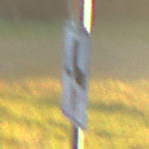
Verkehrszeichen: VerlaufVorfahrtsstrasse4
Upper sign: VorfahrtGewaehren
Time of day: SunriseSunset
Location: Outdoor (Nature)
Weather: Clear
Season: NotSpecified
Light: Natural